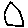
Label: hexagon